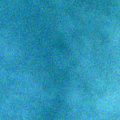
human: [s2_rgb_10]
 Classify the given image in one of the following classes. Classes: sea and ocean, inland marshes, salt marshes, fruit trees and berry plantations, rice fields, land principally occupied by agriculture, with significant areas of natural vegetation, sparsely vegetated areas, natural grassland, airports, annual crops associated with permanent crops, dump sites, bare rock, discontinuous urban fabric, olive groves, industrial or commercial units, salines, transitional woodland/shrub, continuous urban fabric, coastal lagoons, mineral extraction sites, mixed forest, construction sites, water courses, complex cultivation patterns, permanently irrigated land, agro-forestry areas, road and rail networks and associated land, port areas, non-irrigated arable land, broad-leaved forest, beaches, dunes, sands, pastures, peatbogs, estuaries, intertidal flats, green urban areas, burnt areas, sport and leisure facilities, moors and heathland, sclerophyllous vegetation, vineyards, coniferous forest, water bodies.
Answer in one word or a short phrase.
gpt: sea and ocean